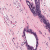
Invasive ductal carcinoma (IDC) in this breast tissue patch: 0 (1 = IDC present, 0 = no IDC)